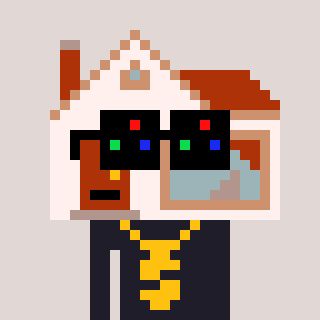
a pixel art character with square black sunglasses, a house-shaped head and a grayscale-colored body on a warm background